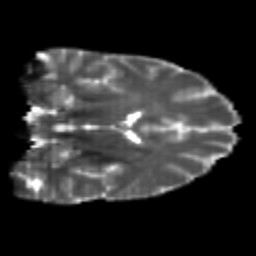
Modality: T2w
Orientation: coronal
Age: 26
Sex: male
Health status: healthy
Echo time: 0.074 s